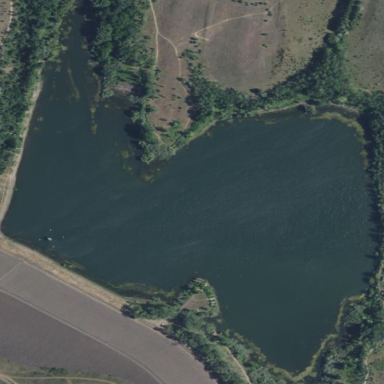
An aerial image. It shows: Water reservoir surrounded by natural lake.